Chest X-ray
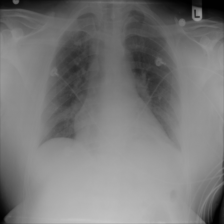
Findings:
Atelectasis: negative
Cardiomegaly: negative
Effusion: negative
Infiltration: negative
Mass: negative
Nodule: negative
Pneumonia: negative
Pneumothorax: negative
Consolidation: negative
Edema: negative
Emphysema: negative
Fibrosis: negative
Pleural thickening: negative
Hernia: negative